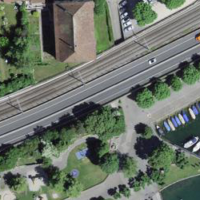
EUNIS habitat code: 53
Species observed at this site:
Tachybaptus ruficollis
Corvus corone
Podiceps cristatus
Fulica atra
Aegithalos caudatus
Buteo buteo
Sylvia atricapilla
Chroicocephalus ridibundus
Phylloscopus collybita
Larus michahellis
Cygnus olor
Ardea alba
Erithacus rubecula
Pica pica
Phoenicurus ochruros
Garrulus glandarius
Columba livia
Falco tinnunculus
Cyanistes caeruleus
Anas platyrhynchos
Sturnus vulgaris
Ilex aquifolium
Aythya ferina
Streptopelia decaocto
Linaria cannabina
Chloris chloris
Corvus frugilegus
Aythya fuligula
Passer domesticus
Turdus merula
Columba palumbus
Phalacrocorax carbo
Parus major
Hirundo rustica
Mergus merganser
Milvus milvus
Milvus migrans
Motacilla alba
Delichon urbicum